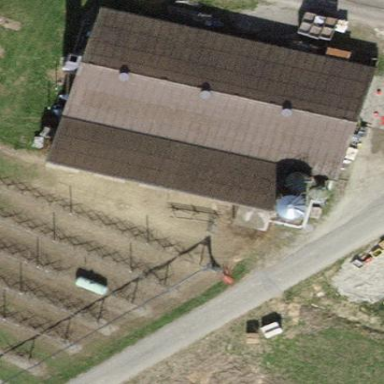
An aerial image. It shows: Chicken coop.